Question: I need to show my percentage value in my bar chart within the cylinder but some of the value is missing.
So how can I show the missing values in my chart?Attached Screenshot.
# am trying fontSize also.

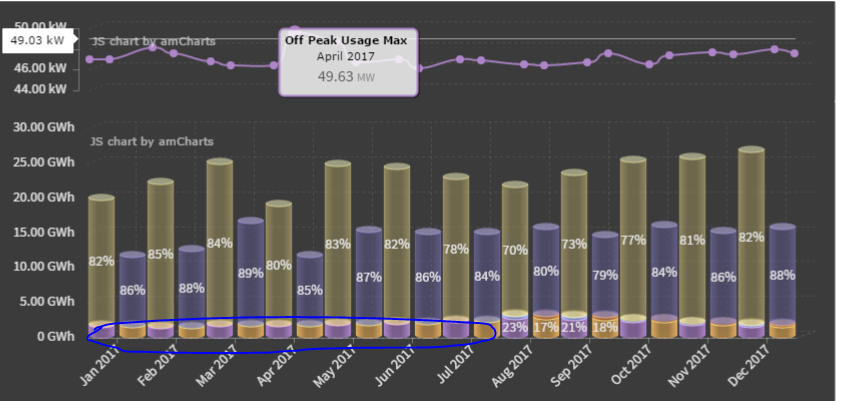
Answer: By default, the chart will not show labels if they can't fit within the chart. In your particular case, you'll want to set <URL> to true in your graph objects:
'''
"graphs": [{
// ...
"showAllValueLabels": true,
// ...
},
// repeat for each graph in the array
]
'''